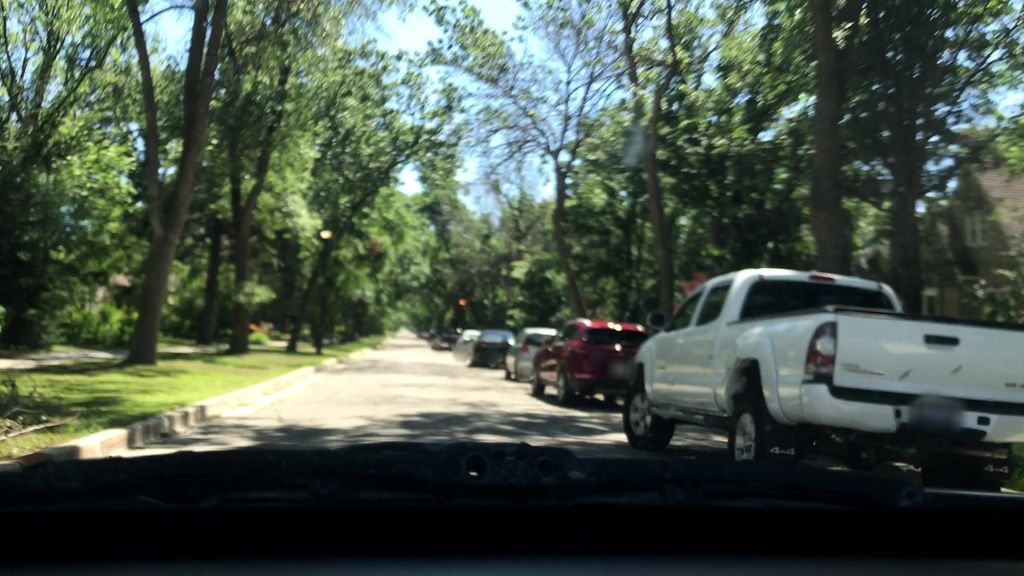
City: winnipeg